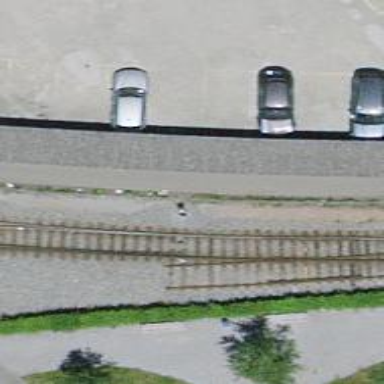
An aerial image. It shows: Railway switch.